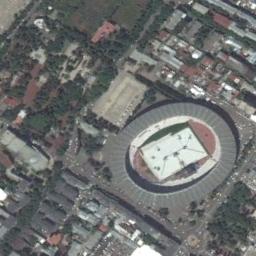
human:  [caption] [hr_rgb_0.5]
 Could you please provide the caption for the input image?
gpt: This rectangular stadium has dense residential areas on one side .

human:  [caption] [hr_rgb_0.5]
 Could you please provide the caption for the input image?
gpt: The circular stadium is built in the middle of a residential area with many trees next to it .

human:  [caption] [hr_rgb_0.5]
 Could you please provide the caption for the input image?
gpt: A lot of buildings are next to the stadium .

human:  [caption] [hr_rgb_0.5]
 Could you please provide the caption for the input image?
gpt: The stadium is next to some buildings and trees .

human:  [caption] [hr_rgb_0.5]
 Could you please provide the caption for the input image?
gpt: There are many buildings and green trees around the stadium .